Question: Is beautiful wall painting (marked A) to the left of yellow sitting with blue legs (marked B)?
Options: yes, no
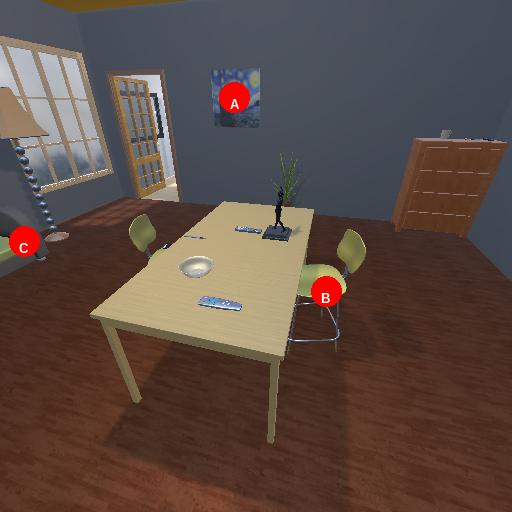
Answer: yes